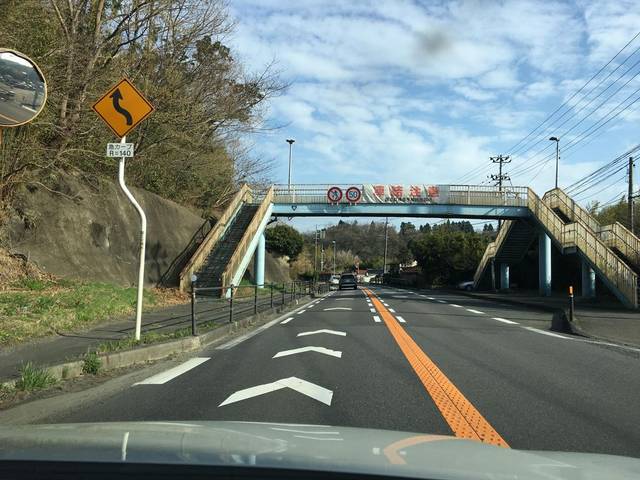
Region: Japan
Coordinates: 37.072, 140.8287